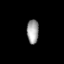
Tissue: lung
Cell type: Epithelial cells
Senescence score: 0.6938
Nuclear area (px): 281
Mean DAPI intensity: 156.295